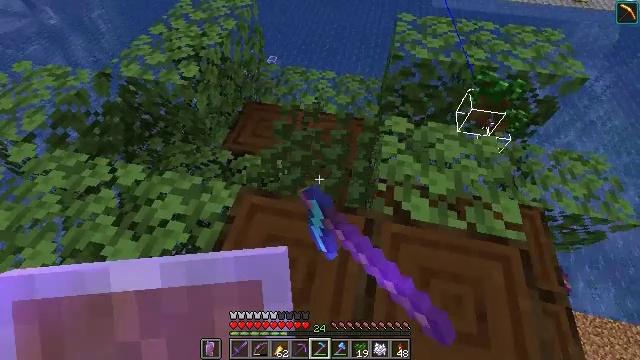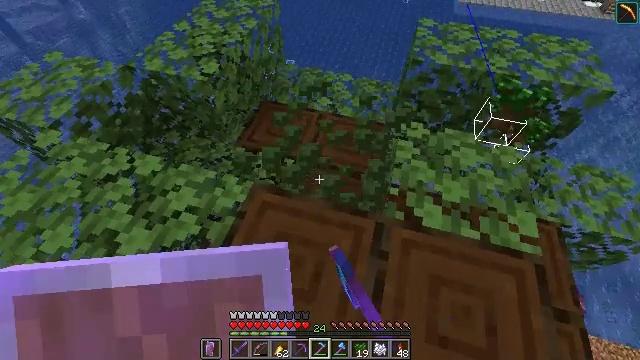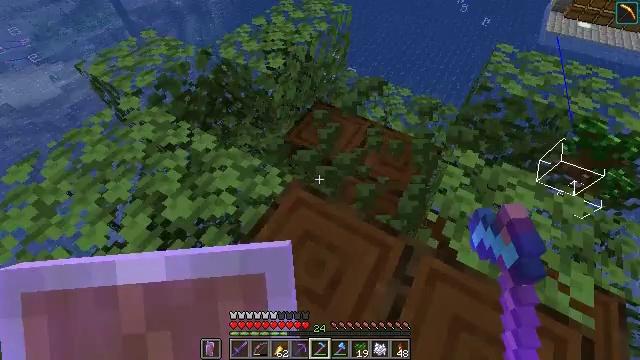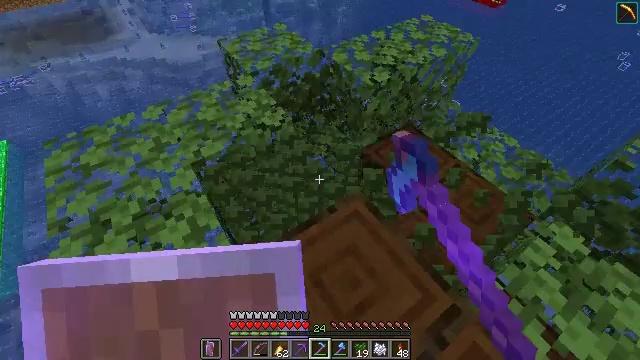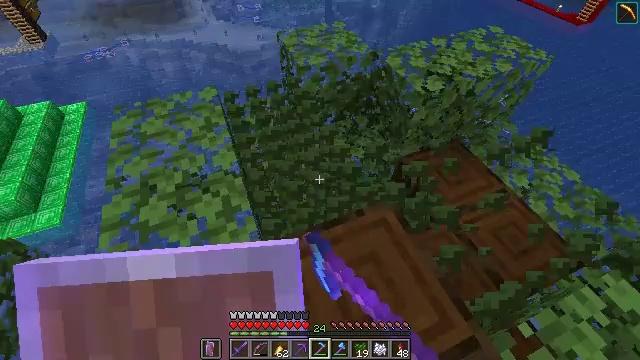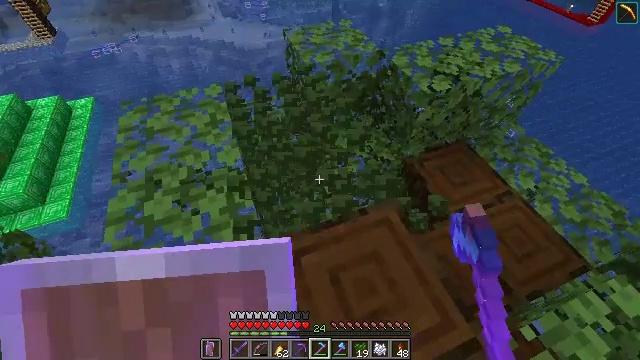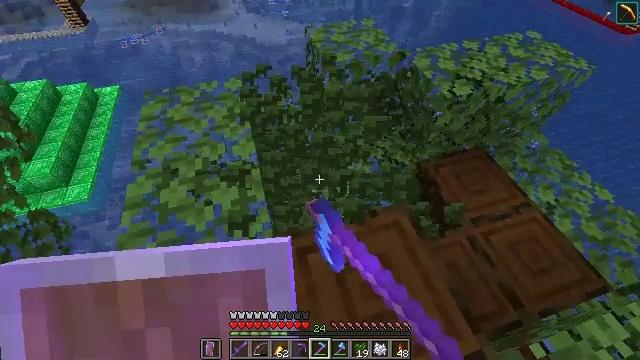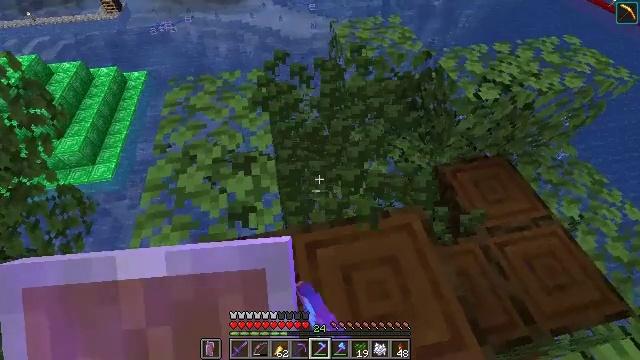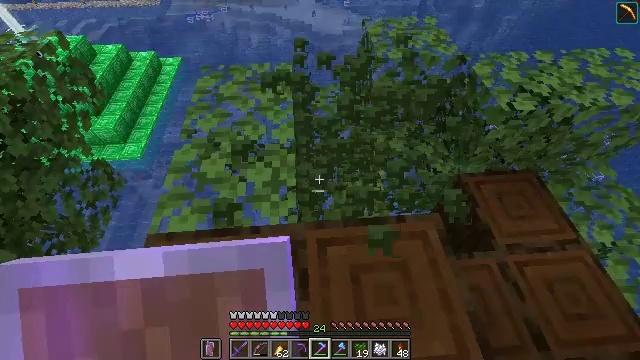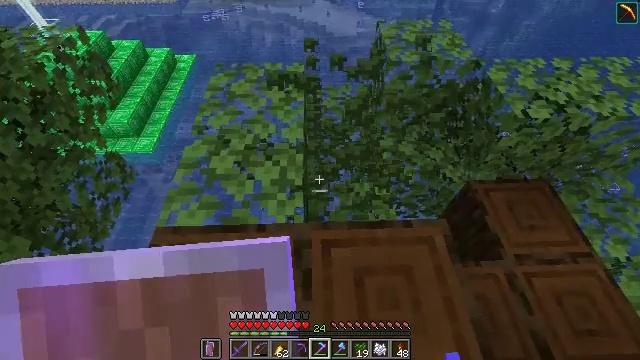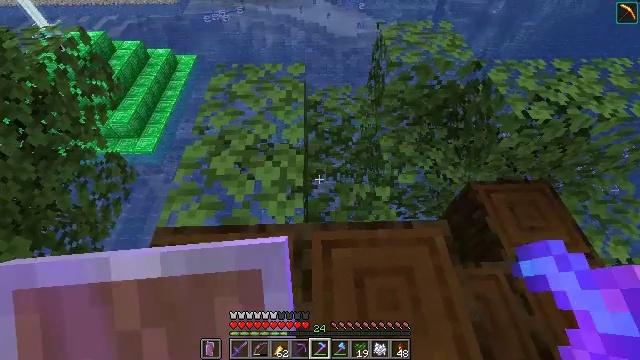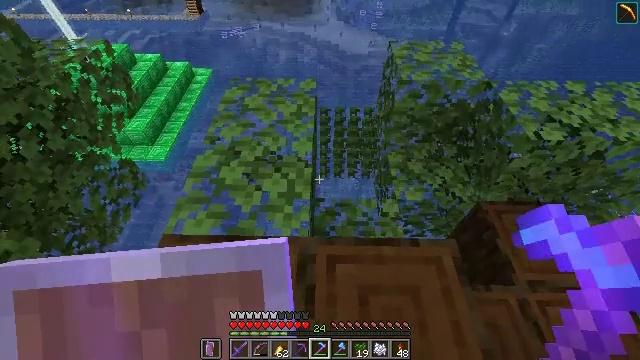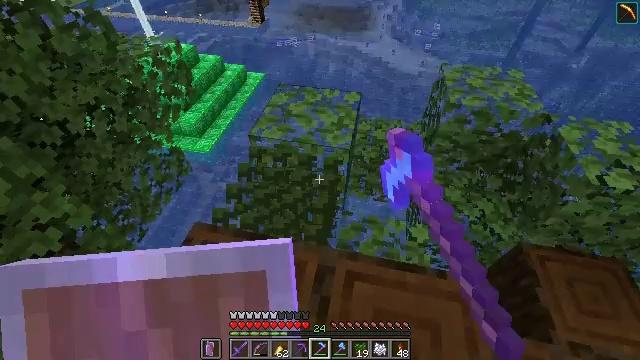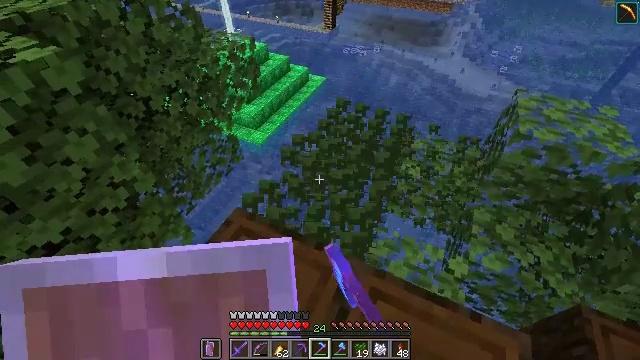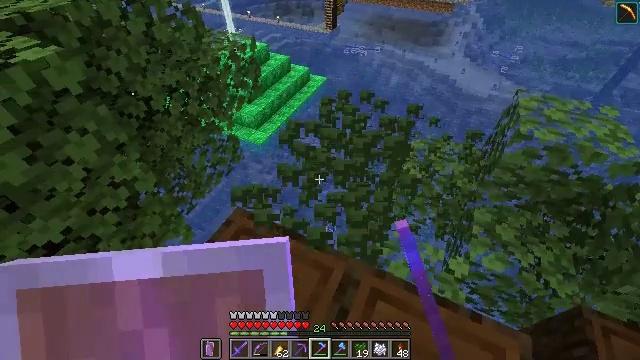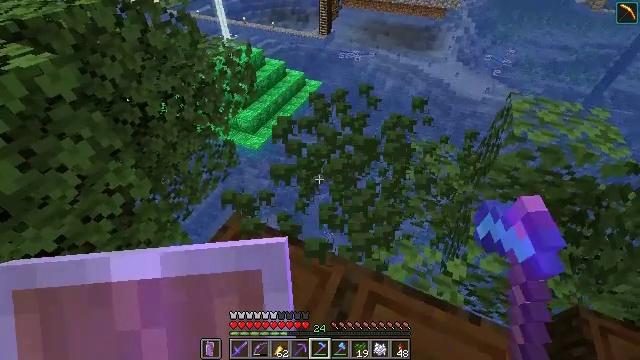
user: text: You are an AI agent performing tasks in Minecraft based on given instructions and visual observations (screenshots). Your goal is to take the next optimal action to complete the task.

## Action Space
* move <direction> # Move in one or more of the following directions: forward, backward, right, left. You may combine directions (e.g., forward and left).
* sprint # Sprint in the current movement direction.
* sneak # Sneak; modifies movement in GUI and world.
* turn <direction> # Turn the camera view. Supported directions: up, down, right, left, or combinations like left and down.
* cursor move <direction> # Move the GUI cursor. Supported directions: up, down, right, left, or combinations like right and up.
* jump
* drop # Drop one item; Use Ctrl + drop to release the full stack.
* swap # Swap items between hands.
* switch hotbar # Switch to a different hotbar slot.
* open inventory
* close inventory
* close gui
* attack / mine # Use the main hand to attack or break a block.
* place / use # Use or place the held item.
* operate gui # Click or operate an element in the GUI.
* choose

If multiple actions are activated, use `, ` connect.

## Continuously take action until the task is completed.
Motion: motion action
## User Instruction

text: Gather dark oak leaves from the canopy.
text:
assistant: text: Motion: turn left, attack / mine
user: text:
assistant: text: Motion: turn left and up, attack / mine
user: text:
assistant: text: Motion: turn left and up, attack / mine
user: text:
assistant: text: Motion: turn left, attack / mine
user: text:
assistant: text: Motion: turn left, attack / mine
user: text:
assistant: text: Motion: turn left, attack / mine
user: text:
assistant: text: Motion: turn left, attack / mine
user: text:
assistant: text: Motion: turn left, attack / mine
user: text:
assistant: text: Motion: turn left, attack / mine
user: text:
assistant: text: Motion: attack / mine
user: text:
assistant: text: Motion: turn left and up, attack / mine
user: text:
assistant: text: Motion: turn left and up, attack / mine
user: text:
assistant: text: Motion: turn left and up, attack / mine
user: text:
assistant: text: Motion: attack / mine
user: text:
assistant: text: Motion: turn right, attack / mine
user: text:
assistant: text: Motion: turn right and up, attack / mine
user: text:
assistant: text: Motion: turn right, attack / mine
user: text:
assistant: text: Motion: turn right and down, attack / mine
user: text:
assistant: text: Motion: turn right and down, attack / mine
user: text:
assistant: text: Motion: turn right and down, attack / mine
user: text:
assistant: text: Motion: turn right and down, attack / mine
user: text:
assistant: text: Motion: turn right, attack / mine
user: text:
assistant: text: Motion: turn right and up, attack / mine
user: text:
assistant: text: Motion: turn right and up, attack / mine
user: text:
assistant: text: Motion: attack / mine
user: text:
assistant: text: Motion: move forward, attack / mine
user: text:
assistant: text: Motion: move forward, turn right and up, attack / mine
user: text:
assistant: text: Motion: move forward, turn right and up, attack / mine
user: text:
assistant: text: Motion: move forward, turn right and up, attack / mine
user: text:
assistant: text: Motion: turn right and up, attack / mine